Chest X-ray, PA view. Patient: 31 years old, sex F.
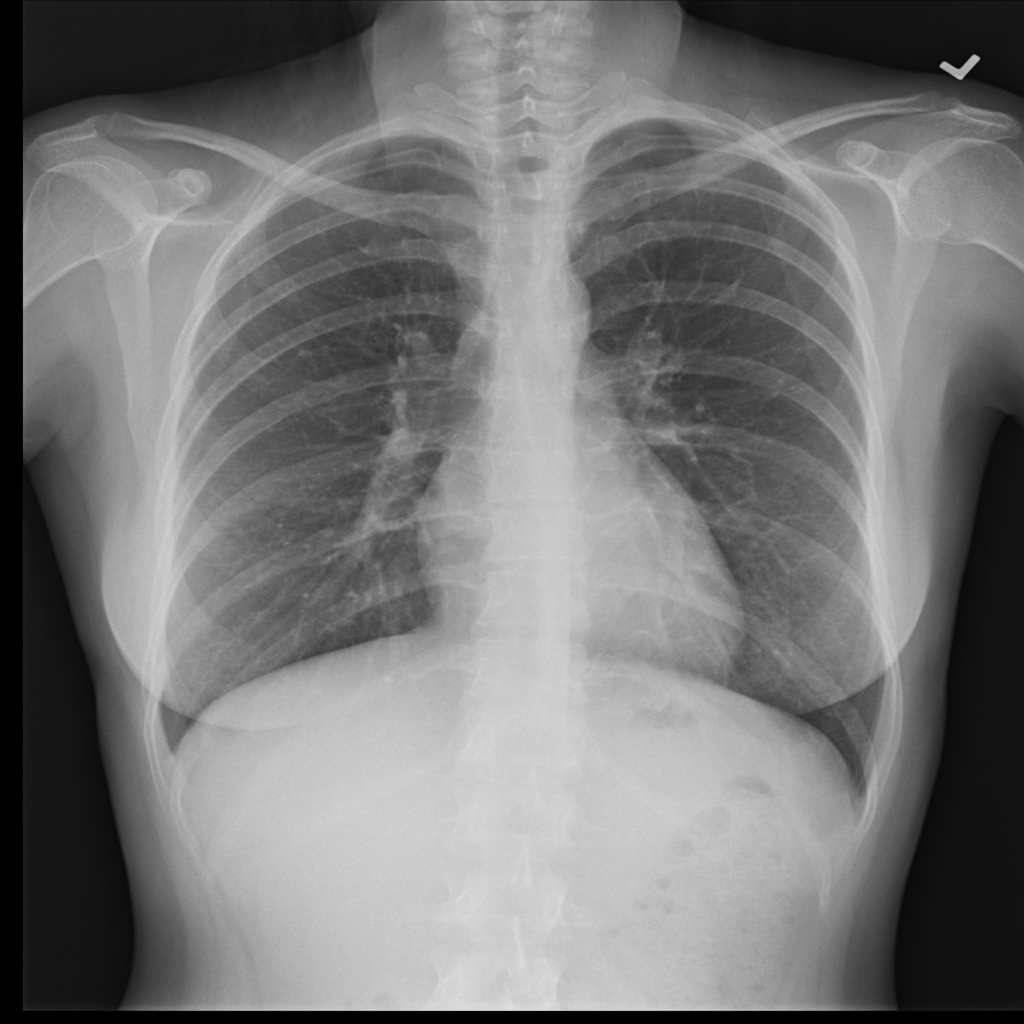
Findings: No Finding